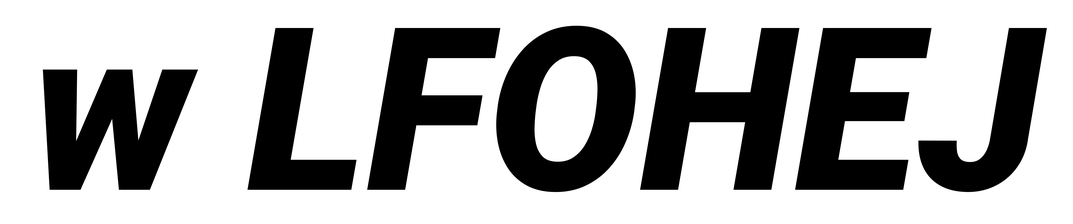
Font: Roboto-Italic_Black_Italic